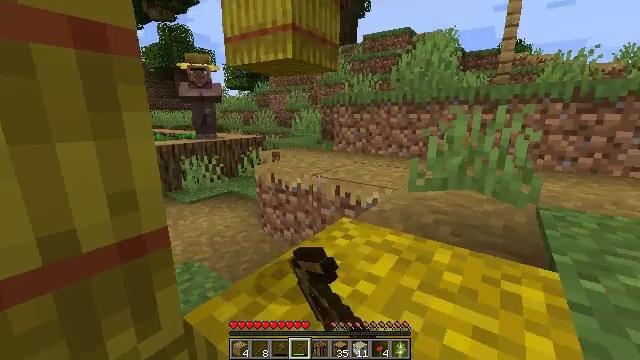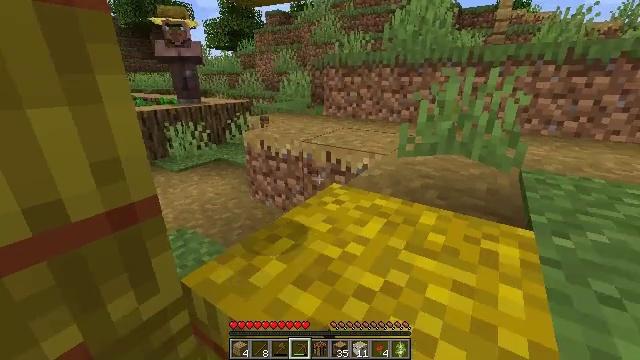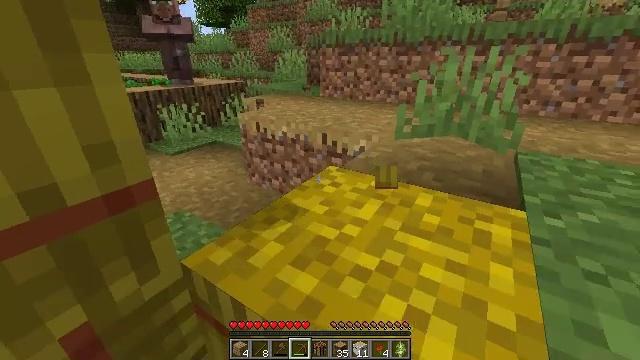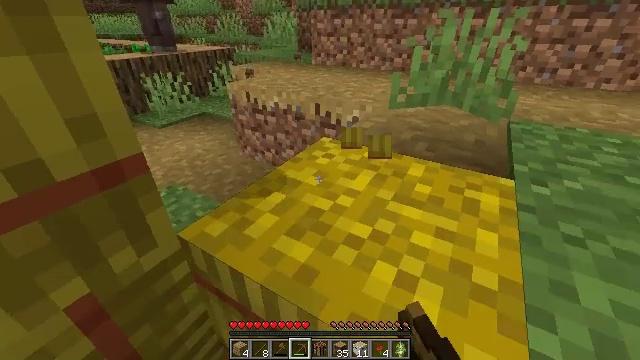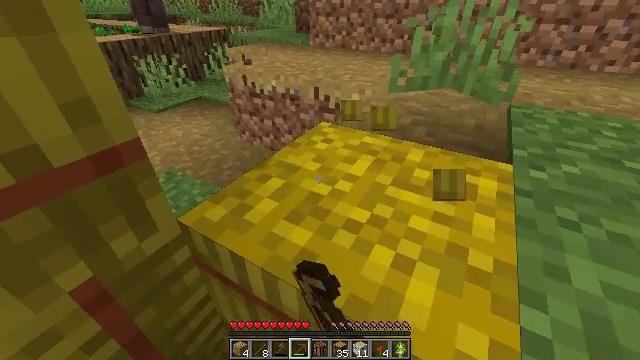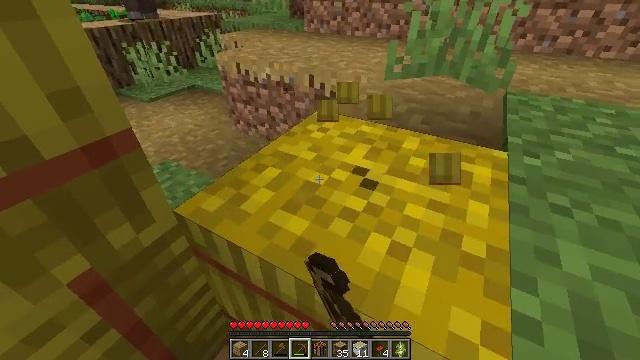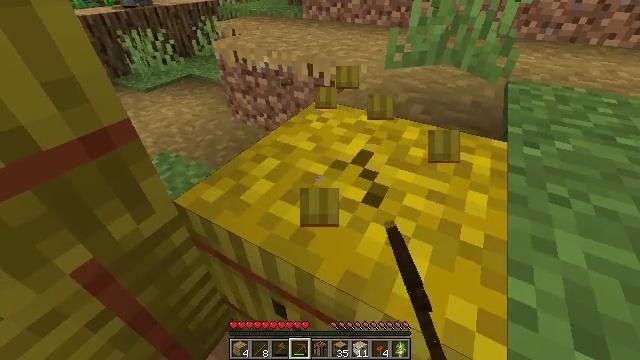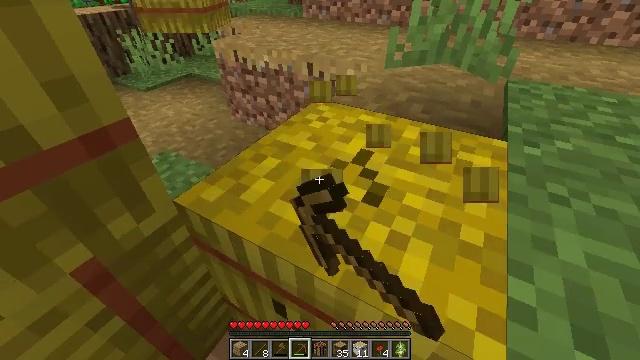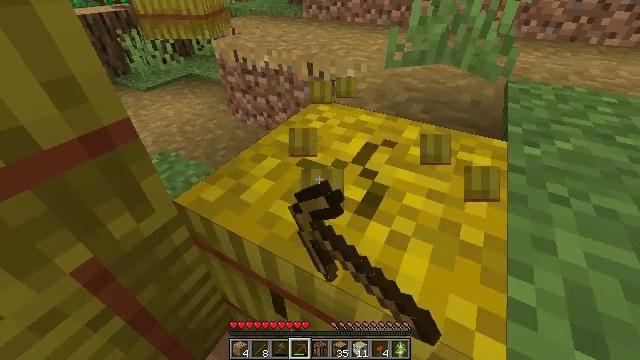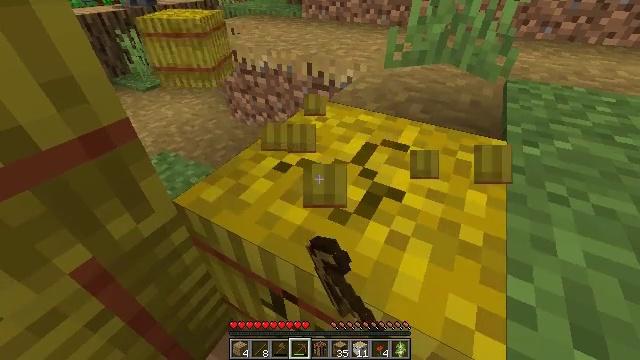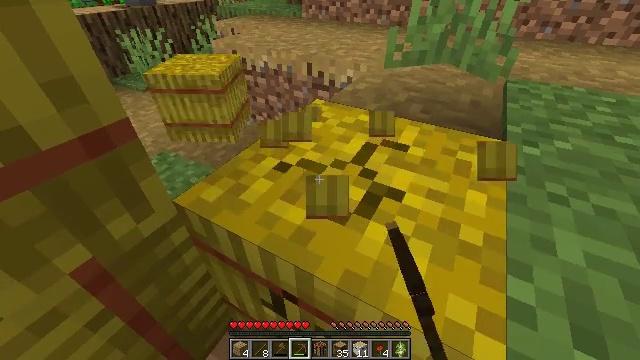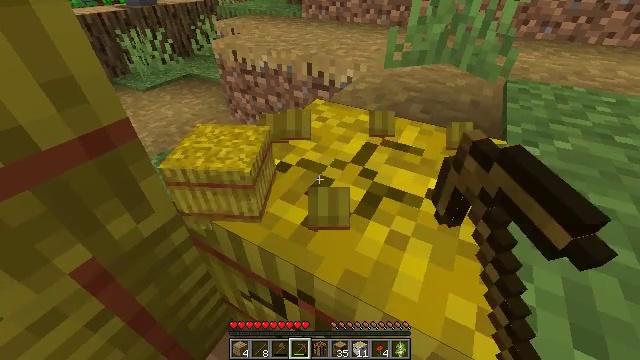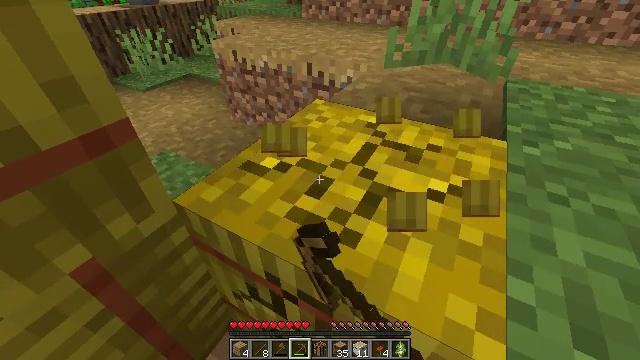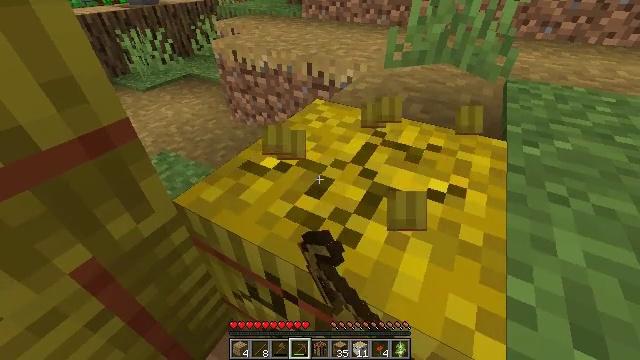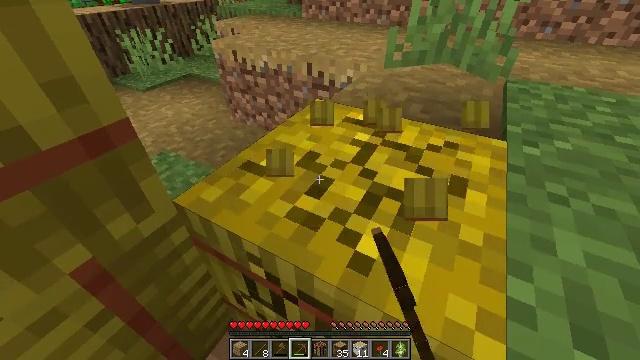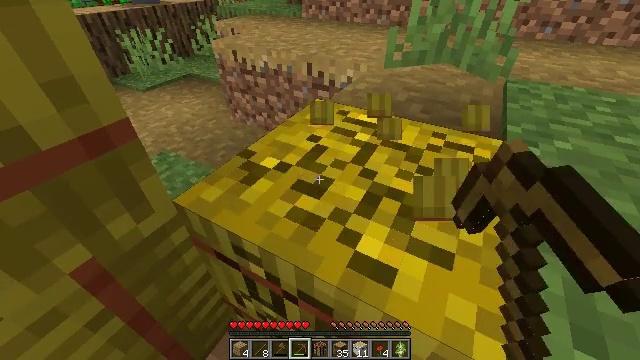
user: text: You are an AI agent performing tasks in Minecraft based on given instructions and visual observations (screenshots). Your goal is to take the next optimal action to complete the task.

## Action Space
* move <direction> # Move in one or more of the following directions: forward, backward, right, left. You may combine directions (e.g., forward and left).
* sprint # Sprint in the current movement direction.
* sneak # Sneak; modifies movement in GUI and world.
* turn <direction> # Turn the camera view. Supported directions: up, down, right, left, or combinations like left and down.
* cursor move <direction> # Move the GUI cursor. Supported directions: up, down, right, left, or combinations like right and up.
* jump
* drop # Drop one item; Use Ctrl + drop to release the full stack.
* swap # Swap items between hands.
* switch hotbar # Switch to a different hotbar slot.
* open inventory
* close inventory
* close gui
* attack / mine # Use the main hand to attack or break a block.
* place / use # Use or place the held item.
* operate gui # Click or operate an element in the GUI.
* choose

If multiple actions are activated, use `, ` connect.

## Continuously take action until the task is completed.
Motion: motion action
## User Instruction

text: Attack the hay block to get hay.
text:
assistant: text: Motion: turn right and down, attack / mine
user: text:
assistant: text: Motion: turn down, attack / mine
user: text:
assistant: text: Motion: turn right and down, attack / mine
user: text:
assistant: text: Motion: turn down, attack / mine
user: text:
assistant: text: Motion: turn right and down, attack / mine
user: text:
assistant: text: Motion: turn down, attack / mine
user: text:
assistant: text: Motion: attack / mine
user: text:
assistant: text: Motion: attack / mine
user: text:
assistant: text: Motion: attack / mine
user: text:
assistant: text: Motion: attack / mine
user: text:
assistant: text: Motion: attack / mine
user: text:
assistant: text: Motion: attack / mine
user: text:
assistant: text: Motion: attack / mine
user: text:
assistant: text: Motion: attack / mine
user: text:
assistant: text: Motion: attack / mine
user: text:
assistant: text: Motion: attack / mine
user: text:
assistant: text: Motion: attack / mine
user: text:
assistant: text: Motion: attack / mine
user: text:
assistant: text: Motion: attack / mine
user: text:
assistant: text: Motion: attack / mine
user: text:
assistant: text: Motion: attack / mine
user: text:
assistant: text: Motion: attack / mine
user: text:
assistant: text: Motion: attack / mine
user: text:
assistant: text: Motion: attack / mine
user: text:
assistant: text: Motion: attack / mine
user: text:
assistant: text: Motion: attack / mine
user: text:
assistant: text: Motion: move forward, turn up, attack / mine
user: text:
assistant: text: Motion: move forward, turn up
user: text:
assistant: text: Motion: move forward, turn up
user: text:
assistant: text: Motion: move forward, turn left and up